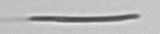
Label: fiber